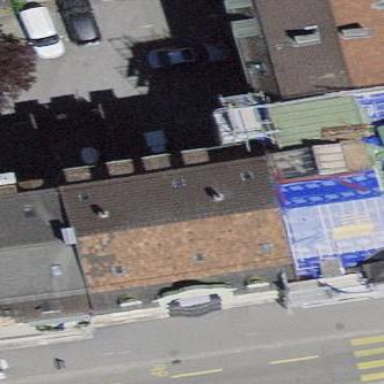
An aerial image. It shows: Building with mansard roof design.